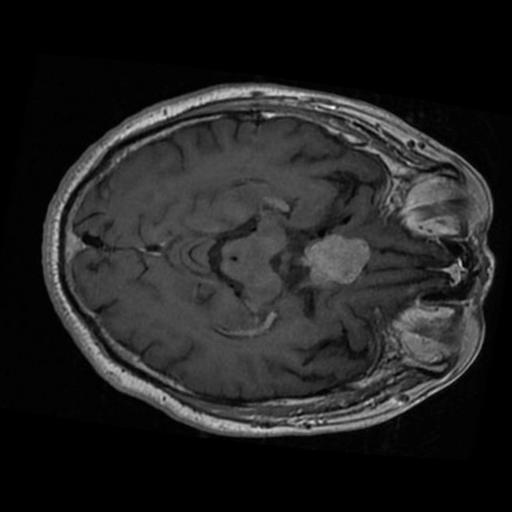
Label: brain_tumor